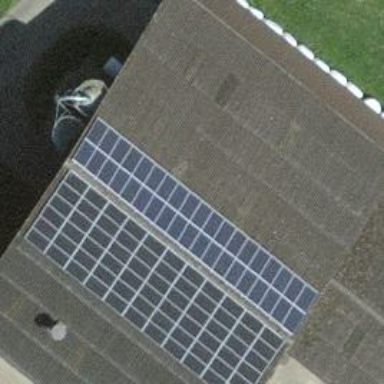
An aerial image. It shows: Solar power generator with photovoltaic panels.